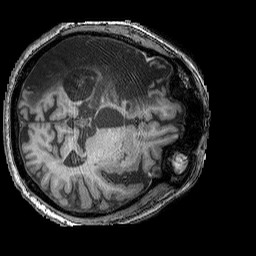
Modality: T1w
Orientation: axial
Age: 55
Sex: male
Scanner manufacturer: siemens
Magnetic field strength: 3 T
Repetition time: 2.25 s
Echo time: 0.00415 s